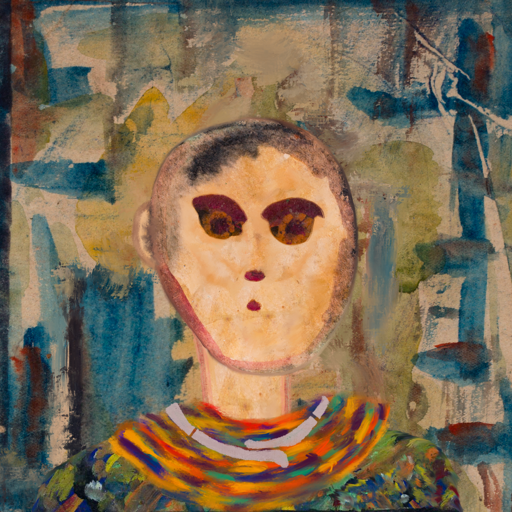
Background: Orphan, Head And Neck Front: Childish, Face Front: Doll, Bust: An_Impression, Hair Front: Blank, Head Accessory: Blank, Second Necklace: An_Impression_2, Necklace: Hypocrite_2, Baby: Blank